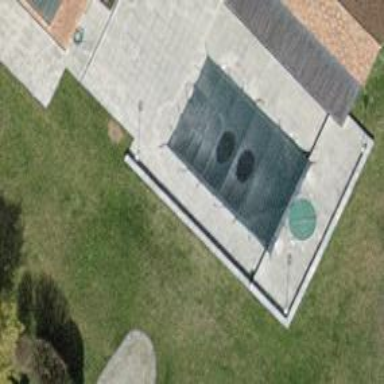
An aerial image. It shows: Swimming pool located in leisure land.